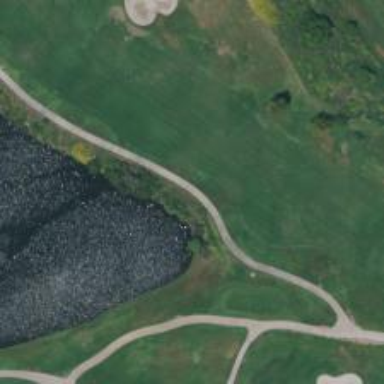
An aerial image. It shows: Path for golf carts.